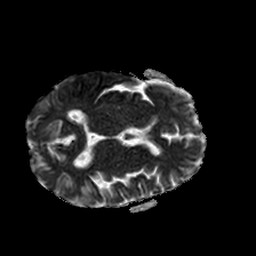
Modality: ADC
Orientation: axial
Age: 59
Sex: female
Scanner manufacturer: philips
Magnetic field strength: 1.5 T
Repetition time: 3.395 s
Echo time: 0.06922 s